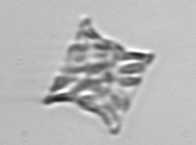
Label: Eucampia